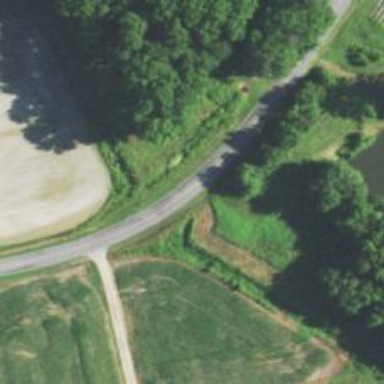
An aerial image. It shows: Culvert tunnel.